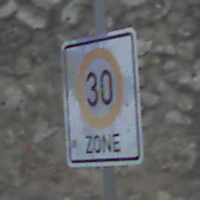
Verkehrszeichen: BeginnZone30
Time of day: MorningAfternoon
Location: Outdoor (Suburban)
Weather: PartlyCloudy
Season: NotSpecified
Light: Natural